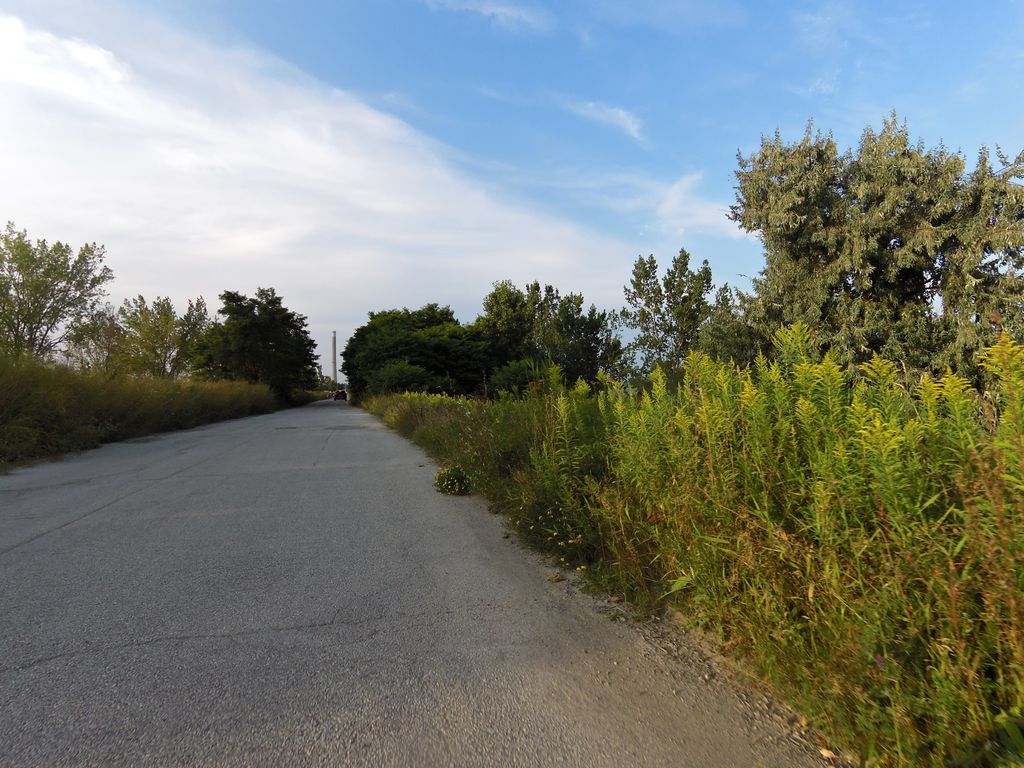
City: toronto